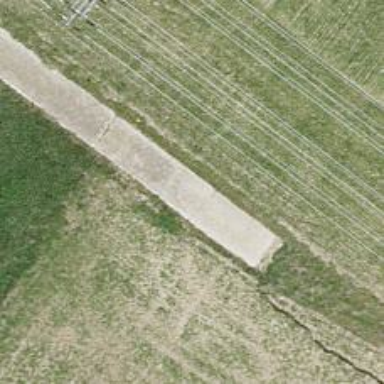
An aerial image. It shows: Track with concrete surface.